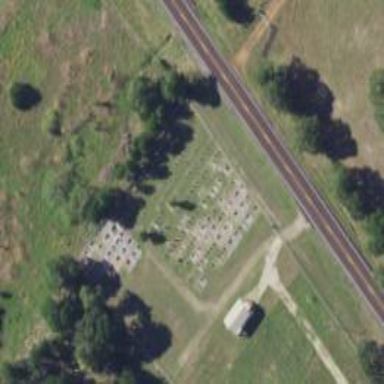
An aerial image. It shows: Cemetery.